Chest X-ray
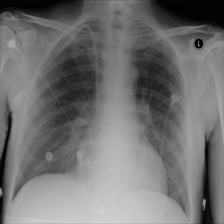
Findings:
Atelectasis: negative
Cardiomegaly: negative
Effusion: negative
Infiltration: positive
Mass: negative
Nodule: negative
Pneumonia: negative
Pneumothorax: negative
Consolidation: negative
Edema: positive
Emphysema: negative
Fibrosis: negative
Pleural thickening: negative
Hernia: negative